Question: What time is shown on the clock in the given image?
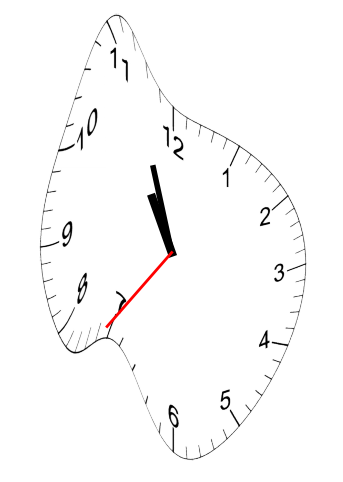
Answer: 10:56:36